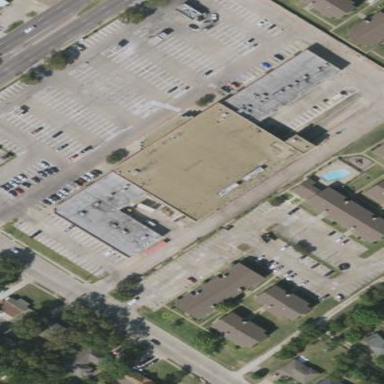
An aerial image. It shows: Retail building.